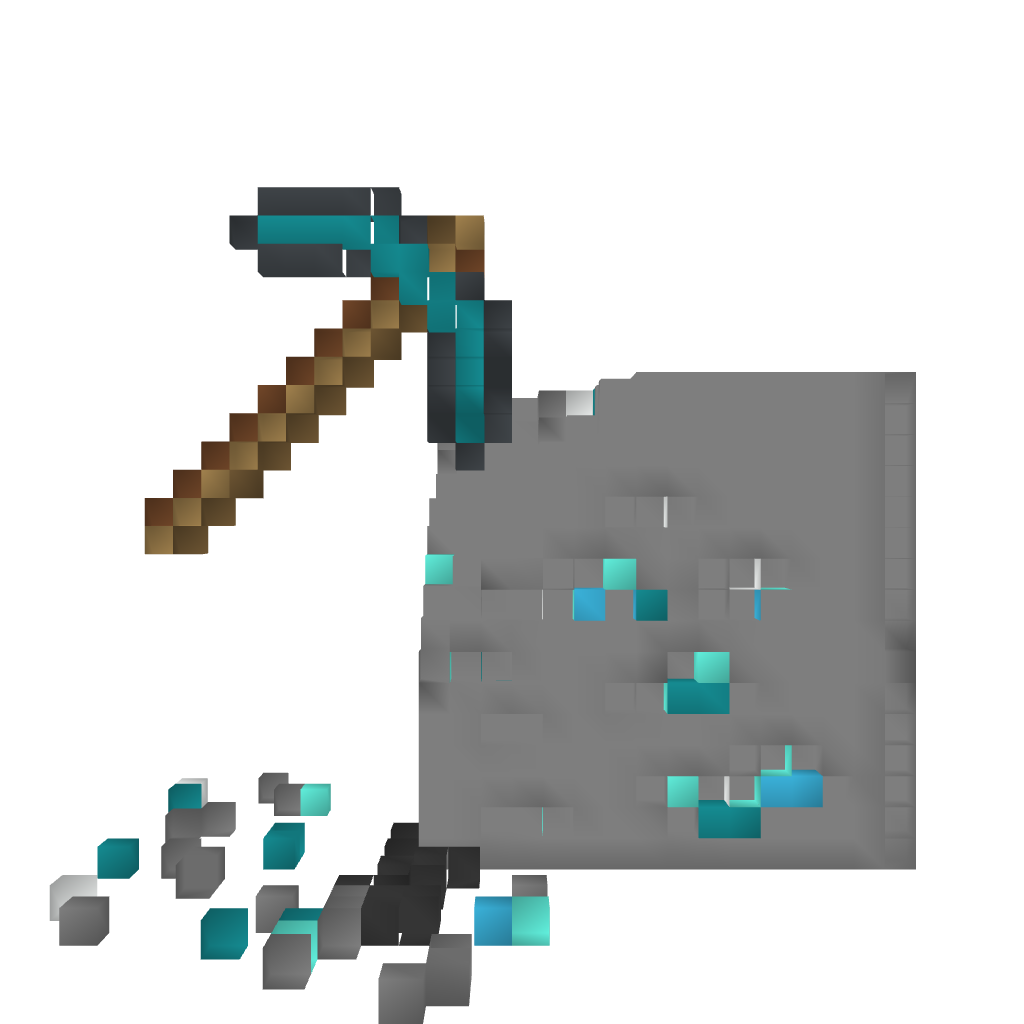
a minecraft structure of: Large Diamond Block